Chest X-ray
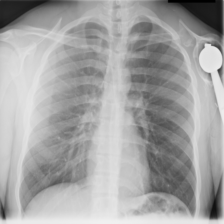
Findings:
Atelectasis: negative
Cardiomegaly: negative
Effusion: negative
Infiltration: negative
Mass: negative
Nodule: negative
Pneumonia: negative
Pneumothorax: negative
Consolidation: negative
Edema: negative
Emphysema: negative
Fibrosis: negative
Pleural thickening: negative
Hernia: negative